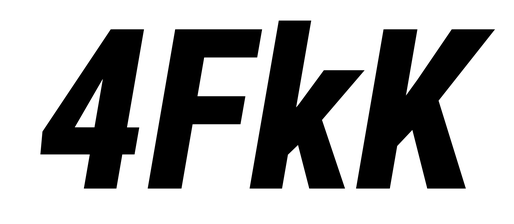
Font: Roboto-Italic_Condensed_ExtraBold_Italic